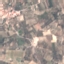
Land use / land cover class: PermanentCrop